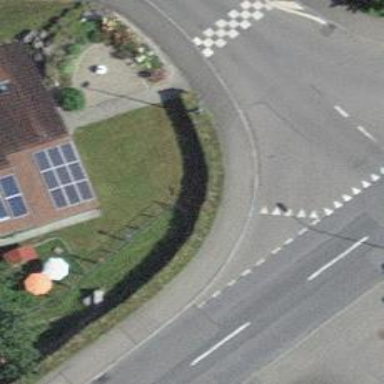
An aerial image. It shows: Kerb serving as barrier.